Question: I want to apply search filter like Android mobile have in contact app. For example there is a contact named . And in search bar I press starting latter of i.e and after space then I press last name i.e. . Please find attachment so that you can understand batter. Please help me. Thank you very much in advance.
Here is my code
'''
EditText search_filter = (EditText) stn_dialog
.findViewById(R.id.et_search_ds);
ListView listView = (ListView) stn_dialog
.findViewById(R.id.lv_search_ds);
stn_adapter = new ListAdapterStation(
RetailerSelectionActivity.this, R.layout.station_list,
station_list);
filterTextWatcher = new TextWatcher() {
public void afterTextChanged(Editable s) {
// Filter from my adapter
stn_adapter.getFilter().filter(s);
// Update my view
stn_adapter.notifyDataSetChanged();
}
public void beforeTextChanged(CharSequence s, int start,
int count, int after) {
}
public void onTextChanged(CharSequence s, int start,
int before, int count) {
}
};
search_filter.addTextChangedListener(filterTextWatcher);
listView.setAdapter(stn_adapter);
listView.setOnItemClickListener(new OnItemClickListener() {
@Override
public void onItemClick(AdapterView<?> parent, View view,
int pos, long id) {
stn_dialog.dismiss();
RetailerSelectionDTO retailerSelectionDTO = (RetailerSelectionDTO) station_list
.get(pos);
station_name = retailerSelectionDTO.getStation_name_c();
station_id = retailerSelectionDTO.getStation_id_c();
btn_station.setText(station_name);
btn_retailer.requestFocus();
new GetRetailerTask().execute();
}
});
'''
And the Adapter is
'''
private class ListAdapterStation extends ArrayAdapter {
/**
* List of Procedure
*
*/
private ArrayList<RetailerSelectionDTO> items;
/**
* Application Context
*/
private Context mContext;
/**
* List of Procedure
*/
private ArrayList<RetailerSelectionDTO> originalItems = new ArrayList<RetailerSelectionDTO>();
private ListAdapterItemFilter filter;
public ListAdapterStation(Context context, int textViewResourceId,
List<RetailerSelectionDTO> list) {
super(context, textViewResourceId, list);
this.items = (ArrayList<RetailerSelectionDTO>) list;
this.mContext = context;
cloneItems((ArrayList<RetailerSelectionDTO>) list);
}
/**
* cloneItems @
*
* @param list
*/
protected void cloneItems(ArrayList<RetailerSelectionDTO> list) {
for (Iterator<RetailerSelectionDTO> iterator = list.iterator(); iterator
.hasNext();) {
RetailerSelectionDTO p = iterator.next();
originalItems.add(p);
}
}
/**
* Get Count
*/
@Override
public int getCount() {
return items != null ? items.size() : 0;
}
/**
* Get Item
*
* @param item
* @return TranUserProcedureDTO
*/
@Override
public RetailerSelectionDTO getItem(int item) {
RetailerSelectionDTO p = null;
p = (items != null ? items.get(item) : null);
return p;
}
/**
* Get View
*
* @param position
* @param convertView
* @param parent
* @return View
*/
public View getView(int position, View convertView, ViewGroup parent) {
View view = convertView;
try {
if (convertView == null) {
LayoutInflater vi = (LayoutInflater) getSystemService(Context.LAYOUT_INFLATER_SERVICE);
view = vi.inflate(R.layout.station_list, null); // --CloneChangeRequired(list_item)
} else {
view = convertView;
}
RetailerSelectionDTO retailerSelectionDTO = items.get(position);
if (retailerSelectionDTO != null) {
TextView textView = (TextView) view
.findViewById(R.id.tv_station);
textView.setText(retailerSelectionDTO.getStation_name_c());
}
} catch (Exception e) {
e.printStackTrace();
}
return view;
}
public Filter getFilter() {
if (filter == null) {
filter = new ListAdapterItemFilter();
}
return filter;
}
private class ListAdapterItemFilter extends Filter {
protected FilterResults performFiltering(CharSequence prefix) {
/**
* Initiate our results object
*/
FilterResults results = new FilterResults();
/**
* No prefix is sent to filter by so we're going to send back
* the original array
*/
if (prefix == null || prefix.length() == 0) {
results.values = originalItems;
results.count = originalItems.size();
} else {
/**
* Compare lower case strings
*/
String prefixString = prefix.toString().toLowerCase();
final ArrayList<RetailerSelectionDTO> filteredItems = new ArrayList<RetailerSelectionDTO>();
final ArrayList<RetailerSelectionDTO> localItems = new ArrayList<RetailerSelectionDTO>();
localItems.addAll(originalItems);
final int count = localItems.size();
for (int i = 0; i < count; i++) {
final RetailerSelectionDTO item = localItems.get(i);
final String itemName = item.getStation_name_c()
.toLowerCase();
if (itemName.contains(prefixString)) {
filteredItems.add(item);
} else {
}
}
results.values = filteredItems;
results.count = filteredItems.size();
}
return results;
}
@SuppressWarnings("unchecked")
@Override
/**
*
*/
protected void publishResults(CharSequence prefix,
FilterResults results) {
/**
* noinspection unchecked
*/
final ArrayList<RetailerSelectionDTO> localItems = (ArrayList<RetailerSelectionDTO>) results.values;
notifyDataSetChanged();
clear();
/**
* Add the items back in
*/
for (Iterator iterator = localItems.iterator(); iterator
.hasNext();) {
RetailerSelectionDTO gi = (RetailerSelectionDTO) iterator
.next();
add(gi);
}
}
}
}
'''
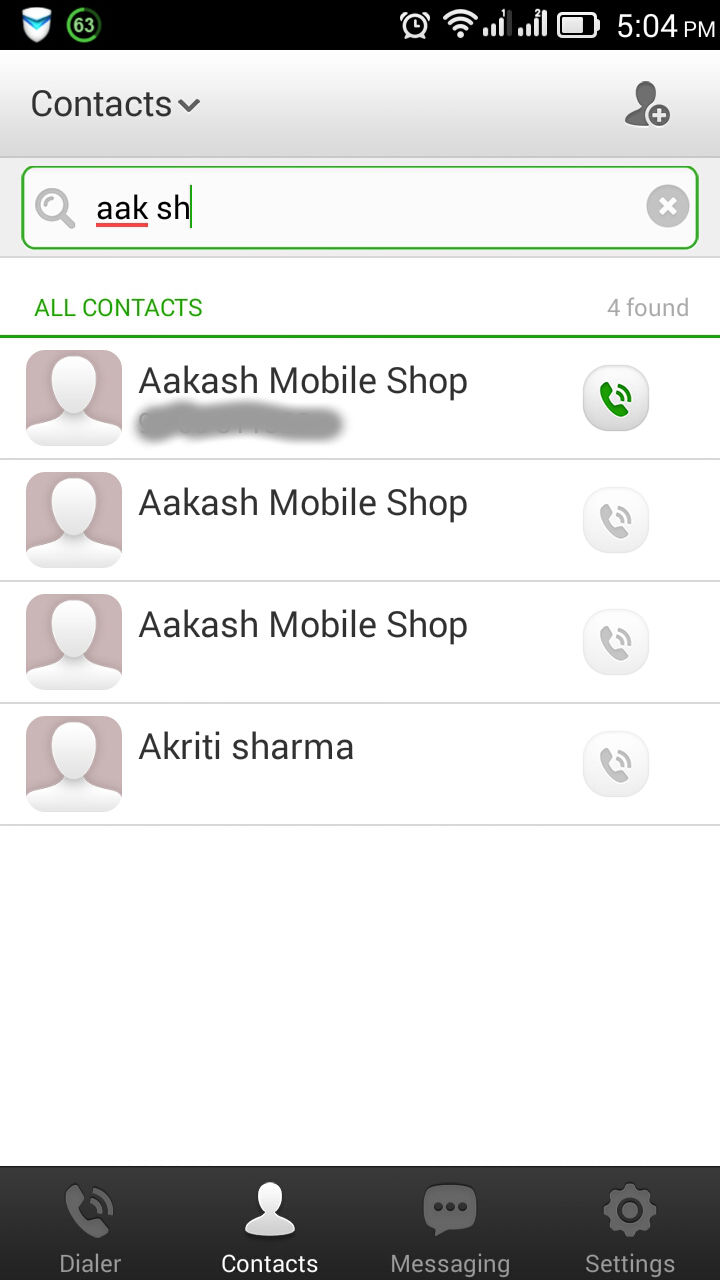
Answer: You need to split the prefix and itemname into words and then match it.
'''
for (int i = 0; i < count; i++) {
final RetailerSelectionDTO item = localItems.get(i);
final String itemName = item.getStation_name_c()
.toLowerCase();
final String[] componentsItemName = itemName.split(" ");
final String[] componentsPrefixString = prefixString.split(" ");
// now here, you should match each word of prefix with each word of itemname
}
'''